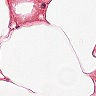
Metastatic tissue present: no